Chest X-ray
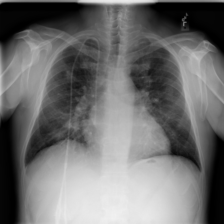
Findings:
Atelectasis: negative
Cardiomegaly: negative
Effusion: positive
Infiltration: positive
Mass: negative
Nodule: negative
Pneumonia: negative
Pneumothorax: negative
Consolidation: negative
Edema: positive
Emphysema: negative
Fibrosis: negative
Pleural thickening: negative
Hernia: negative